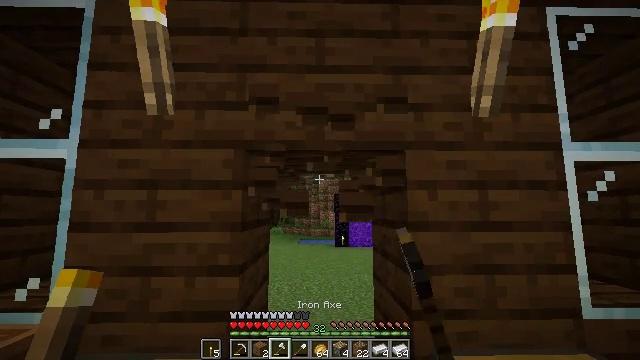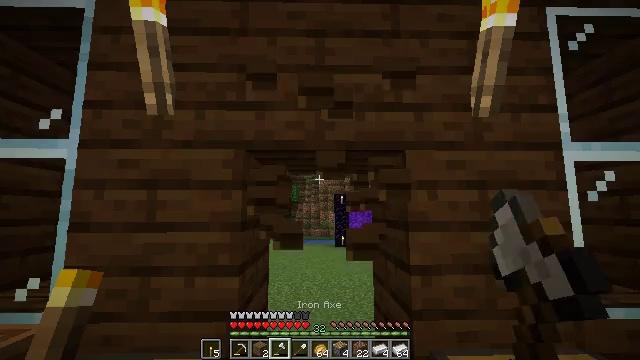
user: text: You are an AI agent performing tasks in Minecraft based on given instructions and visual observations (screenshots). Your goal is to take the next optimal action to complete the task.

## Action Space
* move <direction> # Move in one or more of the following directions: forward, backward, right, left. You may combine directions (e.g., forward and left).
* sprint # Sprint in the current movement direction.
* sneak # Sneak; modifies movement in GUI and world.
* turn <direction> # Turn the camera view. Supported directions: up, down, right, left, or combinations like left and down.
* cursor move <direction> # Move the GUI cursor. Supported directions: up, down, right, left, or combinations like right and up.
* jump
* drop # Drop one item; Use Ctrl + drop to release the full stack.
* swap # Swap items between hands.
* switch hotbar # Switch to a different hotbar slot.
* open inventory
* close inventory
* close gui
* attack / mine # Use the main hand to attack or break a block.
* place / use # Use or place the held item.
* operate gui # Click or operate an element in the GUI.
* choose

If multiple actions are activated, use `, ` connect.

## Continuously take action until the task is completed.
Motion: motion action
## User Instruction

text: Harvest the dark oak trapdoor for reuse.
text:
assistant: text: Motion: attack / mine
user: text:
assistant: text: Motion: attack / mine